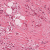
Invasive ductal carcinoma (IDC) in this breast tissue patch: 1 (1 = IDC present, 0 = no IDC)